Question: What is the value of the measurement in the image?
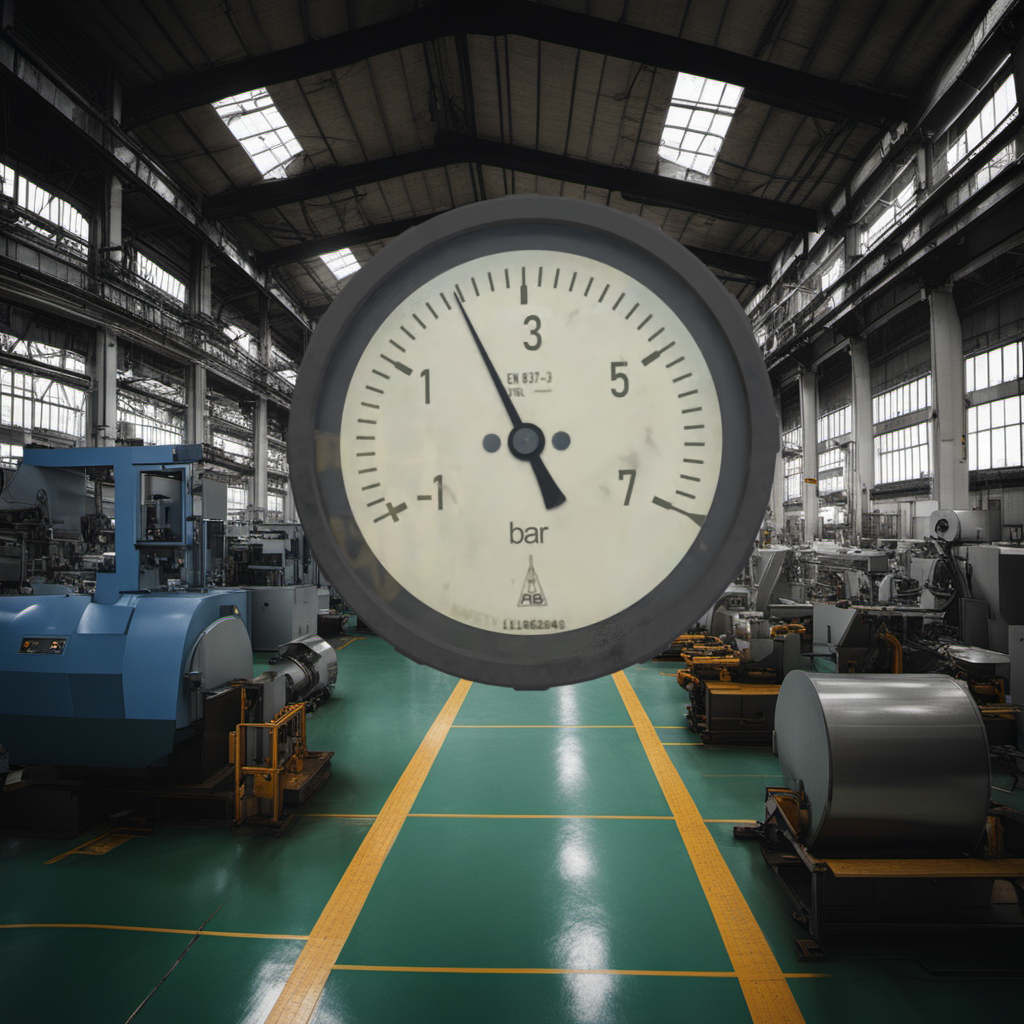
Answer: The result is 2.15
Question: What is the value range of the measurement in the image?
Answer: The range is from -1 to 7
Question: What is the minimum and maximum value of the measurement shown in the image?
Answer: The minimum value is -1 and the maximum value is 7